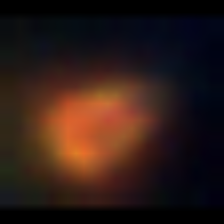
Taxon: NanoPlankton
Group: Other